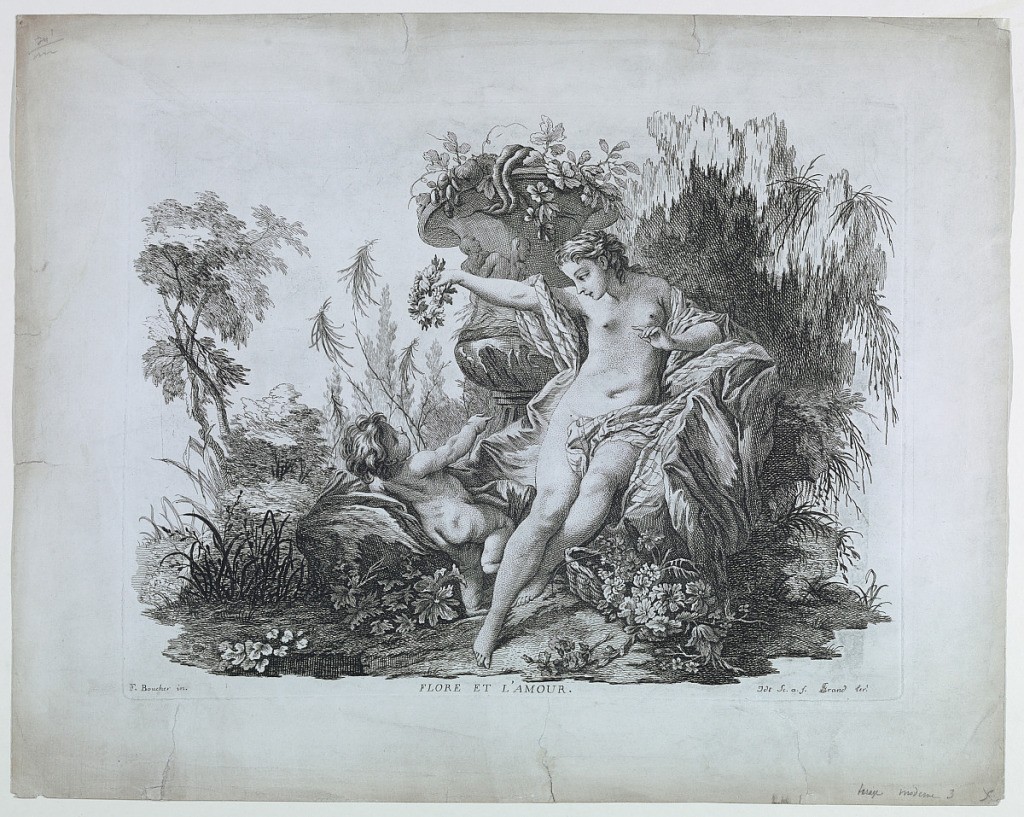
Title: Flore et l'Amour
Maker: François Boucher, French, 1703–1770
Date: ca. 1750
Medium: Etching
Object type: Print
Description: The allegorical figure of a Flora is seated nude, near a large vase in a landscape, and offers a crown of flowers to Cupid.